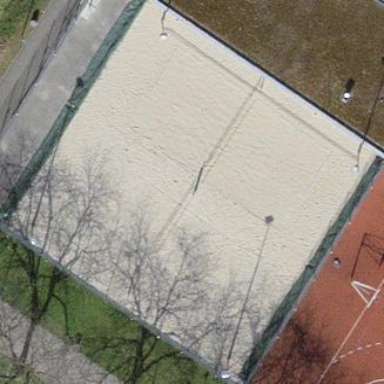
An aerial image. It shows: Sandy pitch designated for beach volleyball.